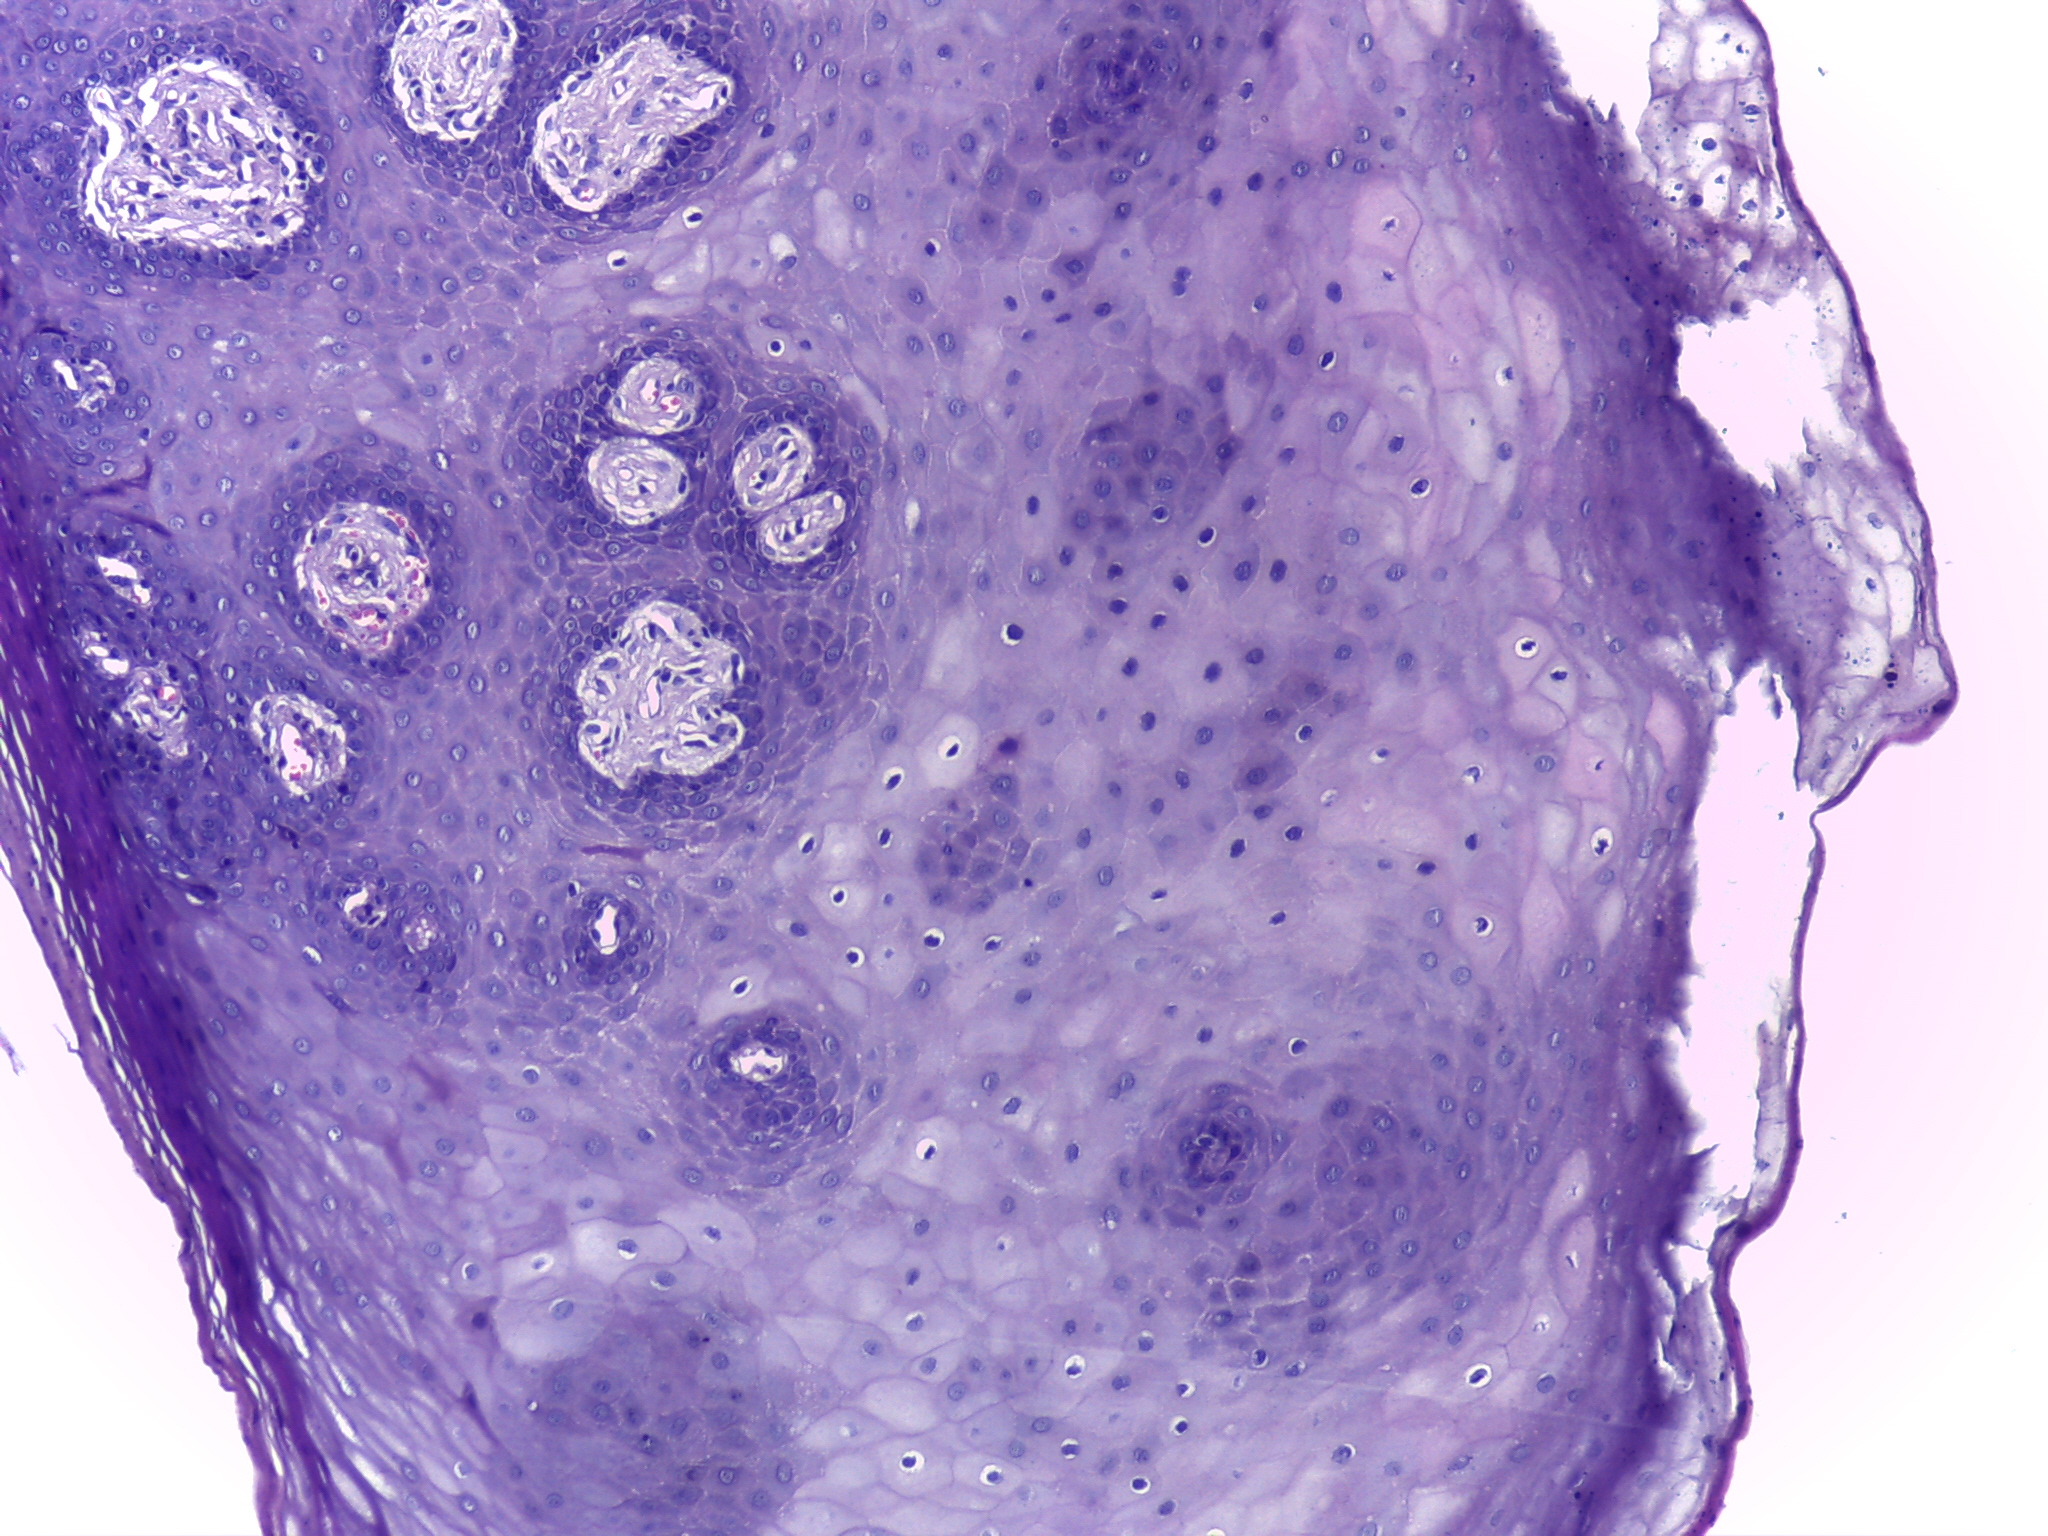
Diagnosis: Normal